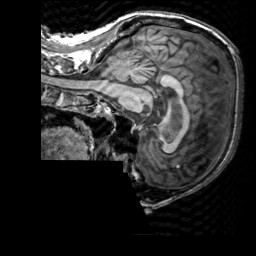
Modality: T1w
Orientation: sagittal
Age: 75
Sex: male
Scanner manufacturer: siemens
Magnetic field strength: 3 T
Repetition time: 2.3 s
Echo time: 0.00303 s